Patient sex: M
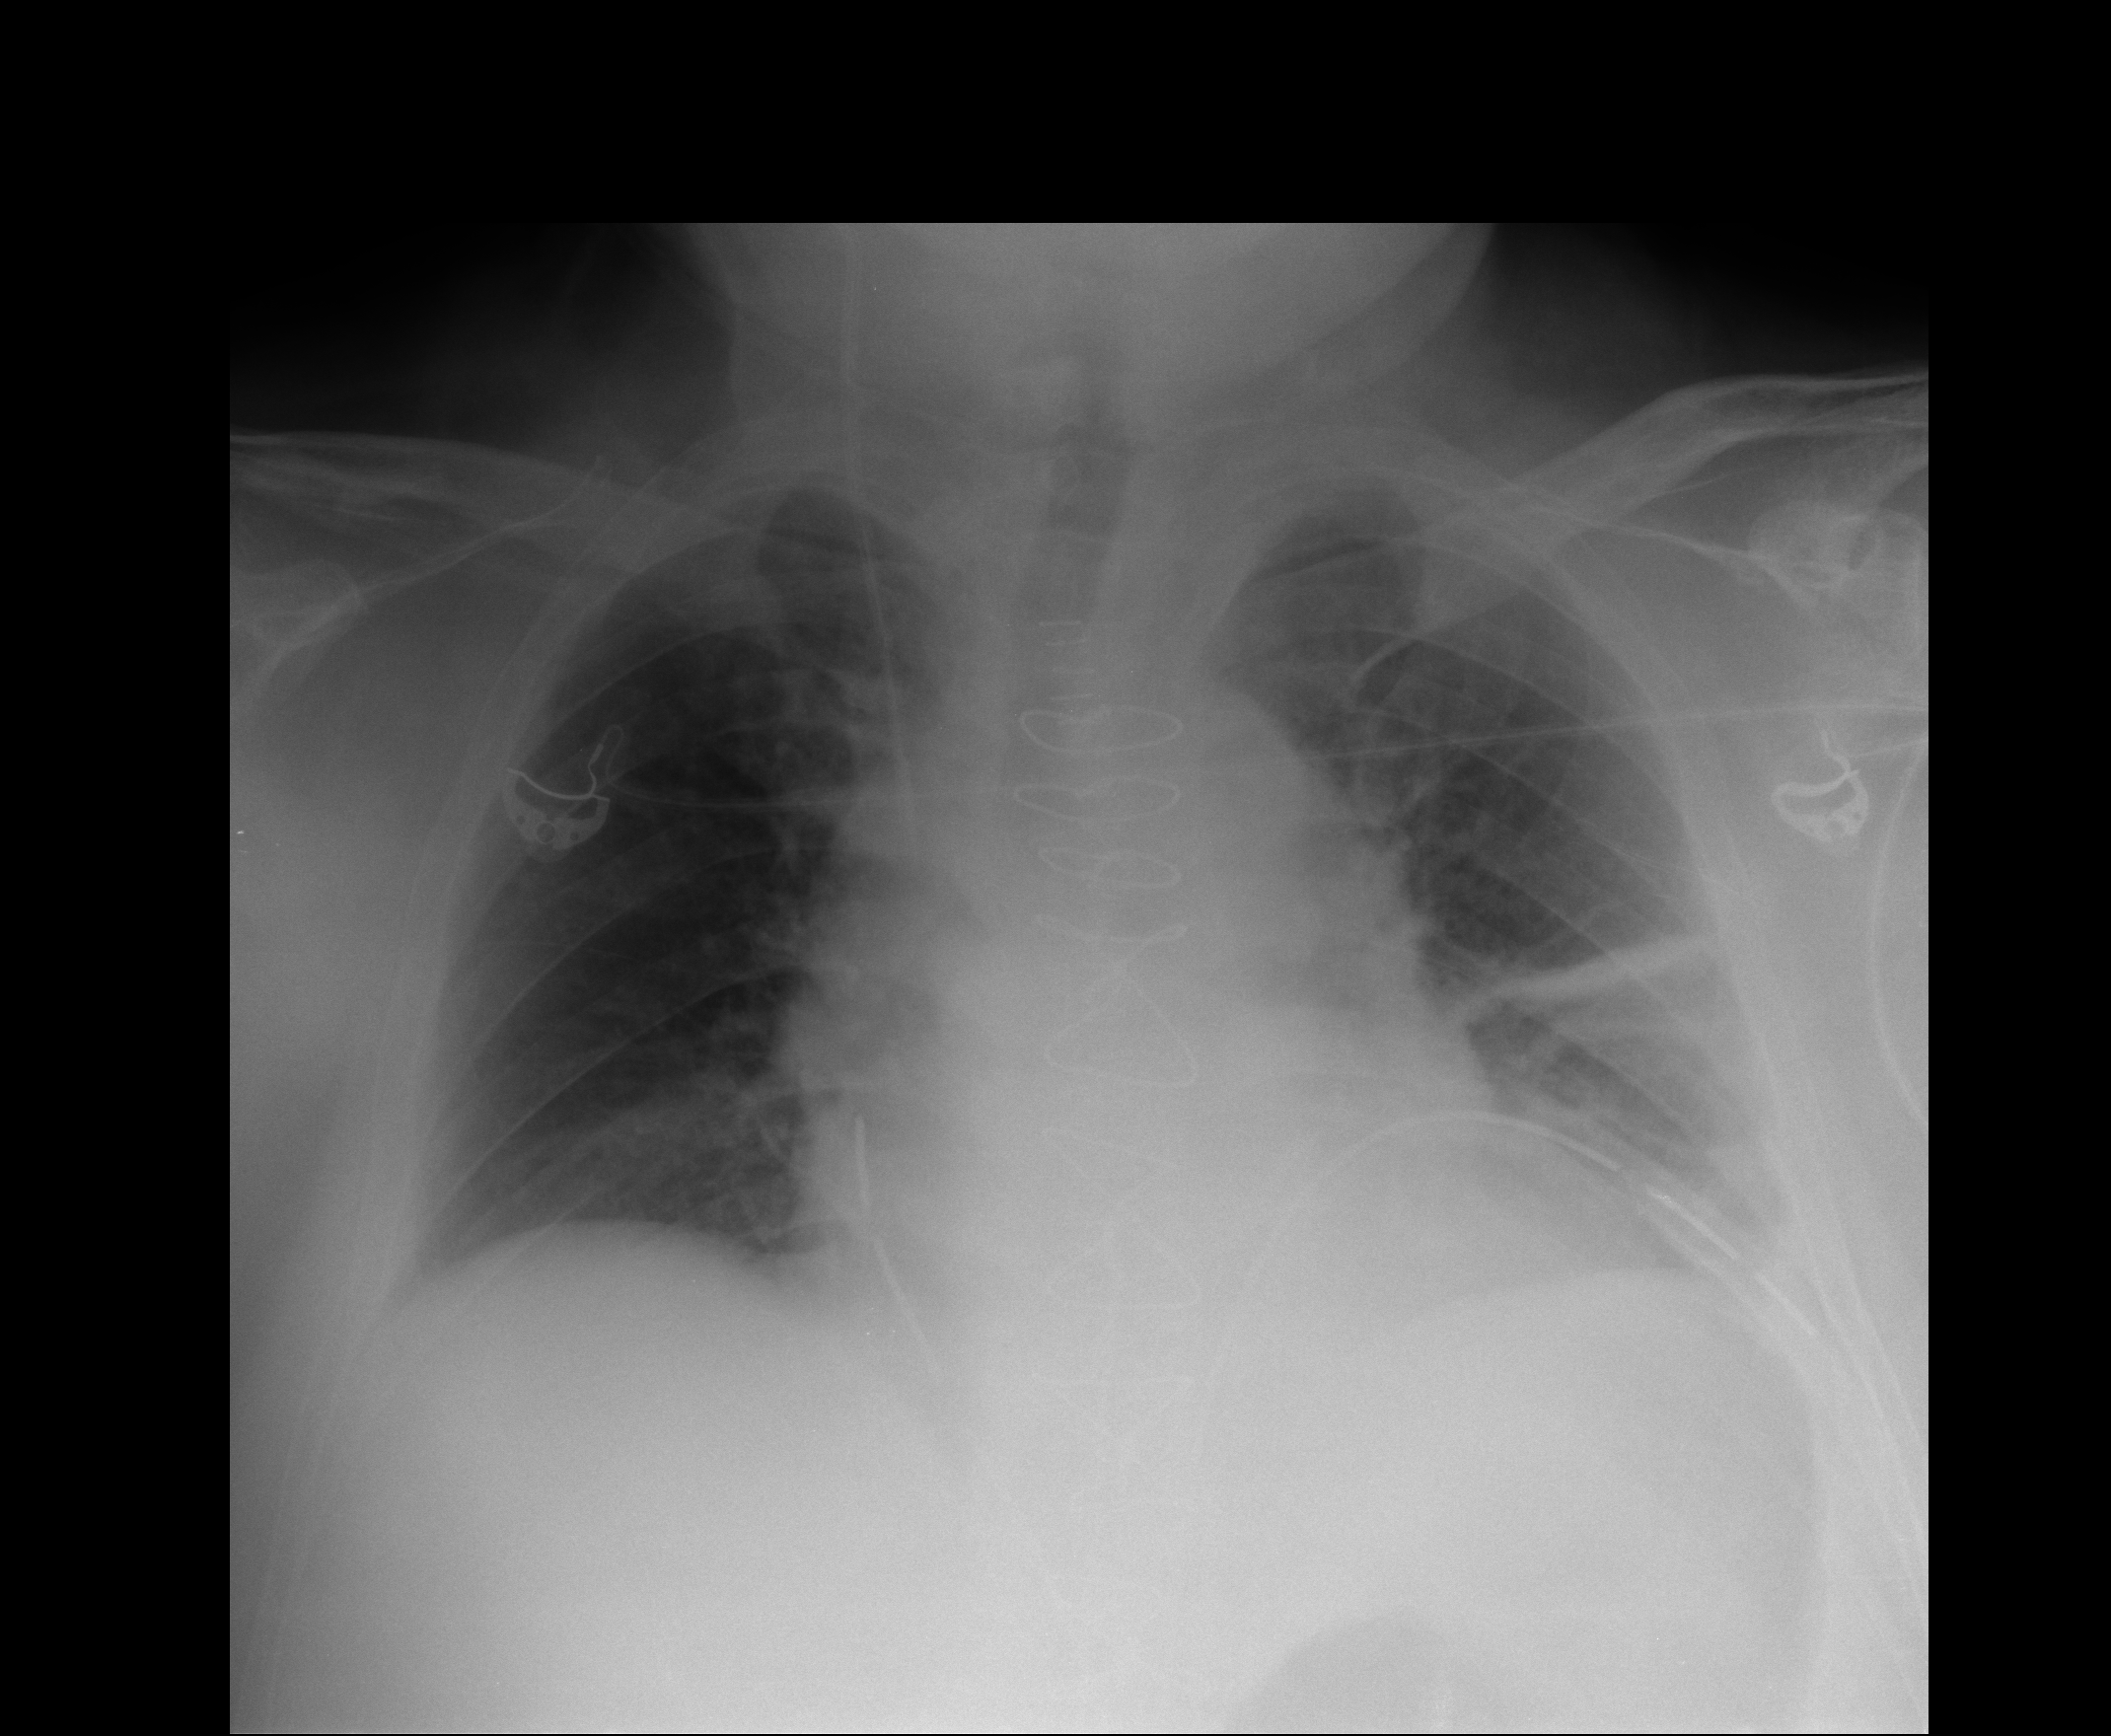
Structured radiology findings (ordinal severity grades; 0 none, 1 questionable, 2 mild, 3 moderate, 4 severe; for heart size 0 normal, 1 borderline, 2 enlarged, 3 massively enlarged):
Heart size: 2
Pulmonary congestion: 1
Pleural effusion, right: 0
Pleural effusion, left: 0
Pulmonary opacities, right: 0
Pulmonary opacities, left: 1
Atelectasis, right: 0
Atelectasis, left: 3